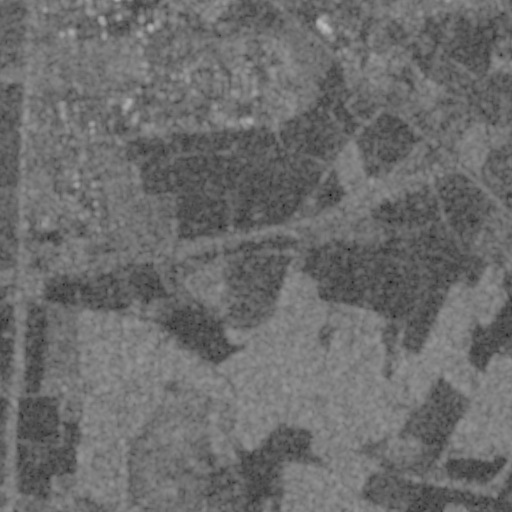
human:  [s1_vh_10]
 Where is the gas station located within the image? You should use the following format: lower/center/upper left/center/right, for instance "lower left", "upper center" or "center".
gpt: The gas station is located in the upper of the image.
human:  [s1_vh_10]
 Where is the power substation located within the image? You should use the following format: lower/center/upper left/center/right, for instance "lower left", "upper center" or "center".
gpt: The power substation is located in the center left of the image.
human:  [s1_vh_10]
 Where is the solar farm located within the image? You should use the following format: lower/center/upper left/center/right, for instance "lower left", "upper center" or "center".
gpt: The solar farm is located in the upper right of the image.
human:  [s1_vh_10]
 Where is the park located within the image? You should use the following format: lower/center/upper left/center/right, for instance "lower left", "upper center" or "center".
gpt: There is no park in the image.

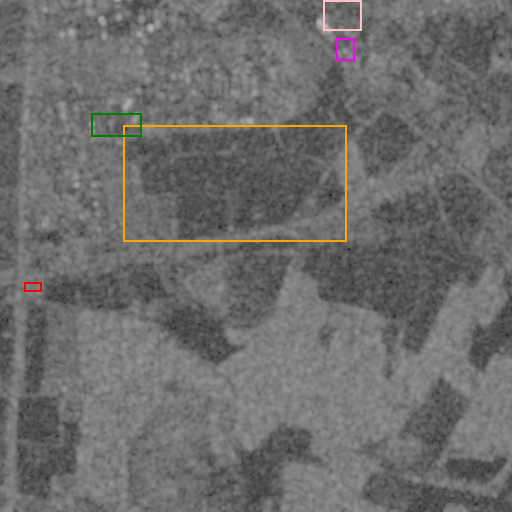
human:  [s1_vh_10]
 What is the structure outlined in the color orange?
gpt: The structure outlined in orange is a crop field.
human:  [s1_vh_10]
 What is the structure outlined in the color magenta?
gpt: The structure outlined in magenta is a gas station.
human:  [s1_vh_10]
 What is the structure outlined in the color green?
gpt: The structure outlined in green is a parking lot.
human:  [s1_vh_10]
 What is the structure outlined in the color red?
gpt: The structure outlined in red is a power substation.
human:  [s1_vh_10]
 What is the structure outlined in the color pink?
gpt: The structure outlined in pink is a solar farm.
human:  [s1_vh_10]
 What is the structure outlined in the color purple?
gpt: There is no purple outline.